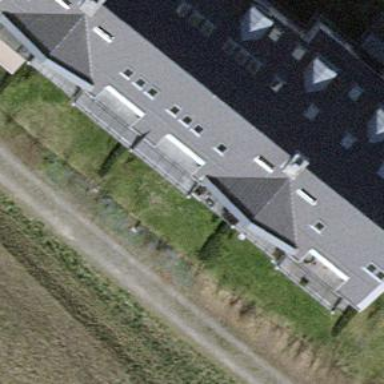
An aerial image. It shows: Terrace building.